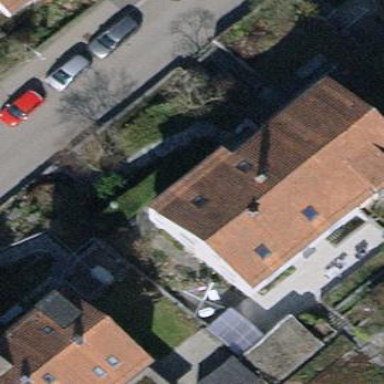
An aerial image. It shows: Building with tile roof.